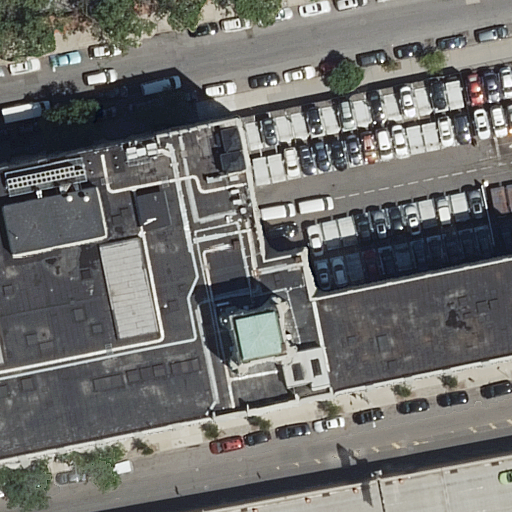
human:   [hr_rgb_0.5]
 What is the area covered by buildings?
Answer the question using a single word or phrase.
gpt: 4157m2

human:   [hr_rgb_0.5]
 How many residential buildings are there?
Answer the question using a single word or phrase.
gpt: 1

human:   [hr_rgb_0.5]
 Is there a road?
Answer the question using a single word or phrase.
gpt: yes

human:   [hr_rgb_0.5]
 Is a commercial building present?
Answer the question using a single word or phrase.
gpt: no

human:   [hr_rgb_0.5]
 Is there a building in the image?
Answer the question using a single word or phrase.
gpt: yes

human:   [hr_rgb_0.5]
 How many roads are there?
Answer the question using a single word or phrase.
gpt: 5

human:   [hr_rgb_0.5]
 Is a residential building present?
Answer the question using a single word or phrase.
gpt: yes

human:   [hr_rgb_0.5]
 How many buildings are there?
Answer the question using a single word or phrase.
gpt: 1

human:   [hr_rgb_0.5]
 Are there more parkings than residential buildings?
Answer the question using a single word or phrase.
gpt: no

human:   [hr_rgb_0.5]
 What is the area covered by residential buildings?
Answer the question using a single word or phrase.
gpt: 4157m2

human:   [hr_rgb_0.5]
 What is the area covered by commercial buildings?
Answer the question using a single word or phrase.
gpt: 0m2

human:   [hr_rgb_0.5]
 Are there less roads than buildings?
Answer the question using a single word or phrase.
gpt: no

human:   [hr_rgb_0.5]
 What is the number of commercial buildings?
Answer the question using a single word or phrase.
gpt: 0

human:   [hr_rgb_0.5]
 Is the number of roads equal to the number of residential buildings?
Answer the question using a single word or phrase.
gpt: no

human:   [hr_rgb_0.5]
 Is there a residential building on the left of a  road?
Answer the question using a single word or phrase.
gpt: no

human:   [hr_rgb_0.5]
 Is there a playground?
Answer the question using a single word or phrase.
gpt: yes

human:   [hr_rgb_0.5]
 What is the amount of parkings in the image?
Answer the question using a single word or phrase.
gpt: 1

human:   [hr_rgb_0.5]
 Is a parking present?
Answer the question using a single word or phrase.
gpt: yes

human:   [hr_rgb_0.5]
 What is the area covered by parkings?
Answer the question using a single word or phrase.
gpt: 1875m2

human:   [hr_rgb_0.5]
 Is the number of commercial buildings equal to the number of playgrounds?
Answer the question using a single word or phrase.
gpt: no

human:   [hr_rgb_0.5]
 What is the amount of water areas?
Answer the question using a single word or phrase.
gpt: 0

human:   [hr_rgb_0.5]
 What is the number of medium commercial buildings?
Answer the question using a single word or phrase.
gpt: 0

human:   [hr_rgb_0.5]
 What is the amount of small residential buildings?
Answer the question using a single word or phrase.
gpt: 0

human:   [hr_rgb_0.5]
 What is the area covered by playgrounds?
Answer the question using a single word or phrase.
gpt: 179m2

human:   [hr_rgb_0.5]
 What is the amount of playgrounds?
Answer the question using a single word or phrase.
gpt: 1

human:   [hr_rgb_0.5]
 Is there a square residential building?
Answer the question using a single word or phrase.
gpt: no

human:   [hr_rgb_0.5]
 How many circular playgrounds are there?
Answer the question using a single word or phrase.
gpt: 0

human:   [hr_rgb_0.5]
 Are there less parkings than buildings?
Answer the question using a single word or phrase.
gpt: no

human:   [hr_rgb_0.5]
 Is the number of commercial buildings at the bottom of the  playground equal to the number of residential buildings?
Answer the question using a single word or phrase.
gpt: no

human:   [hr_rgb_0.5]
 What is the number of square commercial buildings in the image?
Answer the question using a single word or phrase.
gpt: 0

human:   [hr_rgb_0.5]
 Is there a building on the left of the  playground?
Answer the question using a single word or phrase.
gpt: no

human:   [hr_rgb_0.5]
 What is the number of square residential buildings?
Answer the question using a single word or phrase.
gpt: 0

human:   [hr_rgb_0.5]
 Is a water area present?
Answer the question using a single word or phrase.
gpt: no

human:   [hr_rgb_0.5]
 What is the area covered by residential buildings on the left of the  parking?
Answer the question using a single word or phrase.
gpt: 0m2

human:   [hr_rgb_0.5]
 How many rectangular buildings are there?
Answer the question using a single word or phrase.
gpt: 0

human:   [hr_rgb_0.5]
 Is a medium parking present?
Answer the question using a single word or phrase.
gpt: no

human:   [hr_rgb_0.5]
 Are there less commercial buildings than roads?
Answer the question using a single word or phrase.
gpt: yes

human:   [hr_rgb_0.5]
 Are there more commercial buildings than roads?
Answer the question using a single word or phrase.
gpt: no

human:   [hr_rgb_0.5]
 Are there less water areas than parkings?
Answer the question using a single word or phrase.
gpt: yes

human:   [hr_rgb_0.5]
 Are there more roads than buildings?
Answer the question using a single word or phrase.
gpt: yes

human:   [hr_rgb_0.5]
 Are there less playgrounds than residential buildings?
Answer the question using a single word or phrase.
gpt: no

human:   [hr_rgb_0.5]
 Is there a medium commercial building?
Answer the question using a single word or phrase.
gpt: no

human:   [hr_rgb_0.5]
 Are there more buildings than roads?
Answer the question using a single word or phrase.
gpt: no

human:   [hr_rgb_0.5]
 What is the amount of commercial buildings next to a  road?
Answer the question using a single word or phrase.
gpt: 0

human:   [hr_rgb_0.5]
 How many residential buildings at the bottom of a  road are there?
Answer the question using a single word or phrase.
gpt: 1

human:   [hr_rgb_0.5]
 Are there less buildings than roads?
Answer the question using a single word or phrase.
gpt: yes

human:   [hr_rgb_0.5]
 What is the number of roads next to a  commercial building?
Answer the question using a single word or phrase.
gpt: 0

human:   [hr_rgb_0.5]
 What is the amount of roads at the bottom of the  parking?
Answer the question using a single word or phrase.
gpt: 3

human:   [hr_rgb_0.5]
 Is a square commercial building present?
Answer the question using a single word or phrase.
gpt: no

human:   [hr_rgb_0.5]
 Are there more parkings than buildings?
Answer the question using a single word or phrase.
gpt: no

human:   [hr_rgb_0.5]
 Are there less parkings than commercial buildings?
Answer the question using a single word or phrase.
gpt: no

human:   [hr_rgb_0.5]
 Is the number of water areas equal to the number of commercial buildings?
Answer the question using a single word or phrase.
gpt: yes

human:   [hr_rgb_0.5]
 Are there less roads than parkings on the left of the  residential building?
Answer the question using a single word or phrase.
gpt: no

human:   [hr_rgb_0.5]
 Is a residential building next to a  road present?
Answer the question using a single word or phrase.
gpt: yes

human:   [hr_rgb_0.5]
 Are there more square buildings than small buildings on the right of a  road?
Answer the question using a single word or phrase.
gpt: no

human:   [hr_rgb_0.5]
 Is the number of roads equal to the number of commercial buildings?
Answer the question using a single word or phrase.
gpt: no

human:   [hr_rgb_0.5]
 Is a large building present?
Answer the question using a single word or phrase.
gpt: yes

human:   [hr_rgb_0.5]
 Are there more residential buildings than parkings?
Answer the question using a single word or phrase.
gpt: no

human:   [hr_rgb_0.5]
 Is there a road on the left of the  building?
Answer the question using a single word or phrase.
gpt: no

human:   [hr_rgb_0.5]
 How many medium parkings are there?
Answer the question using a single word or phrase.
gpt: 0

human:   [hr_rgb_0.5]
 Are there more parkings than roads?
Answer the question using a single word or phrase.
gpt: no

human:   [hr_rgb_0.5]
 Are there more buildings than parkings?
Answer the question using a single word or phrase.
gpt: no

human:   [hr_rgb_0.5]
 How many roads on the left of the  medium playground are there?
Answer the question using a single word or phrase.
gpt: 0

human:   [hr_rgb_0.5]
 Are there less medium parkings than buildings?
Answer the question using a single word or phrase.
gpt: yes